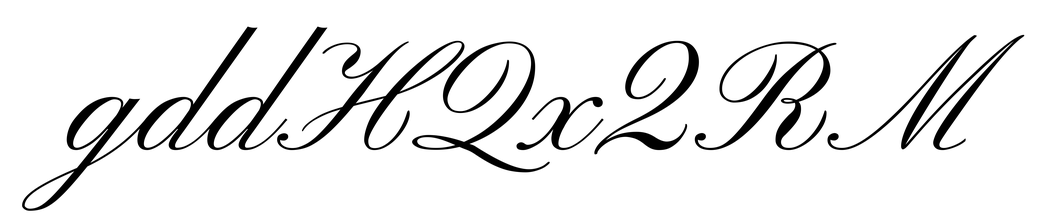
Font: PinyonScript-Regular